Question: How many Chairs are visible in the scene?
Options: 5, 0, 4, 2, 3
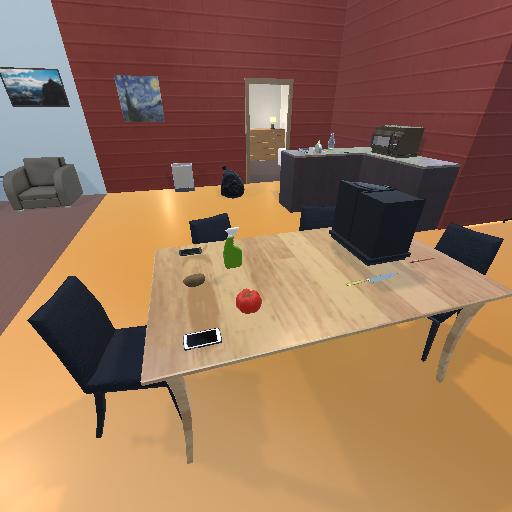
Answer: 5